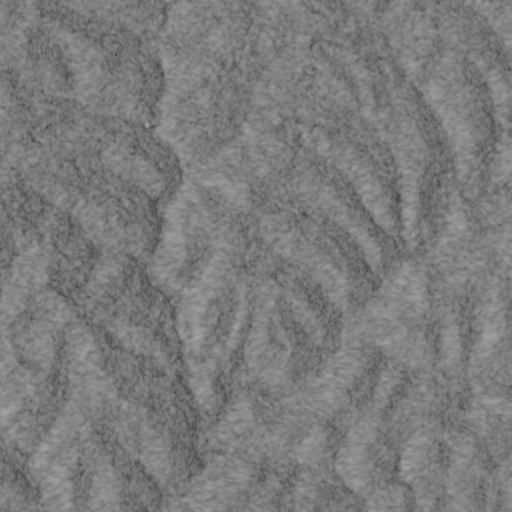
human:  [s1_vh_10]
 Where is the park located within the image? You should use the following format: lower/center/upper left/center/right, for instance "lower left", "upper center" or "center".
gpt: The park is located in the center right of the image.
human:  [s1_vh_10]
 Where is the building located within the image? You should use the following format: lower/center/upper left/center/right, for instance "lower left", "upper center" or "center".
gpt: The building is located in the upper right of the image.
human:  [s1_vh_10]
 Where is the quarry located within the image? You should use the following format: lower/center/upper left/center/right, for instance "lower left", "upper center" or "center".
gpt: There is no quarry in the image.

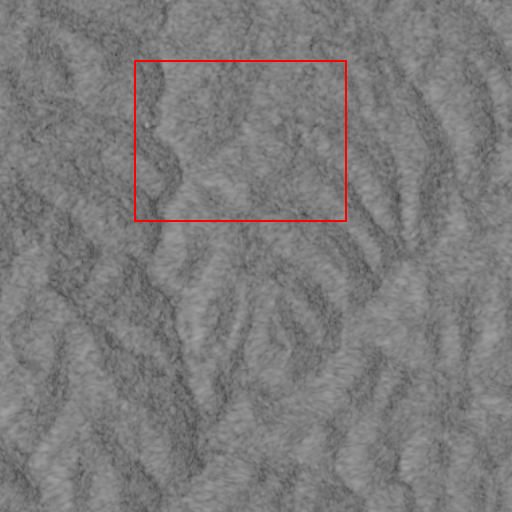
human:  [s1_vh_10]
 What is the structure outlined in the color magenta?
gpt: There is no magenta outline.
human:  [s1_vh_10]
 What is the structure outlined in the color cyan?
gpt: There is no structure outlined in cyan.